Current action and preconditions to check: trajectory_clear

Your task: For each precondition in the list above, predict whether it will hold at this action.

Consider the current scene as observed from the mobile robot's camera, and analyze the predicted future states of all dynamic agents (e.g., people, animals, vehicles, or any moving entities) within the NEXT SECOND.

IMPORTANT: Only answer "very likely" if you are absolutely certain—based on strong, clear evidence—that a dynamic agent will violate the precondition in the predicted future state. Do NOT answer "very likely" for unlikely, ambiguous, or low-probability risks.

Ask yourself for each precondition: Is there a high probability, with clear and convincing evidence, that the predicted future states of any dynamic agent will interfere with the predicted future state of the currently executing action within the NEXT SECOND, causing that precondition to fail?

Assess the risk level based on these predictions. Use "likely" or "very likely" if motions create a clear risk of interference.

Use "neutral" or "improbable" if agents are nearby but their predicted paths are clearly diverging or non-conflicting.

Failure Risk Categories: "very improbable", "improbable", "neutral", "likely", "very likely"

Answer Format: Output ONLY the probability_of_failure value from these categories: "very improbable", "improbable", "neutral", "likely", "very likely"

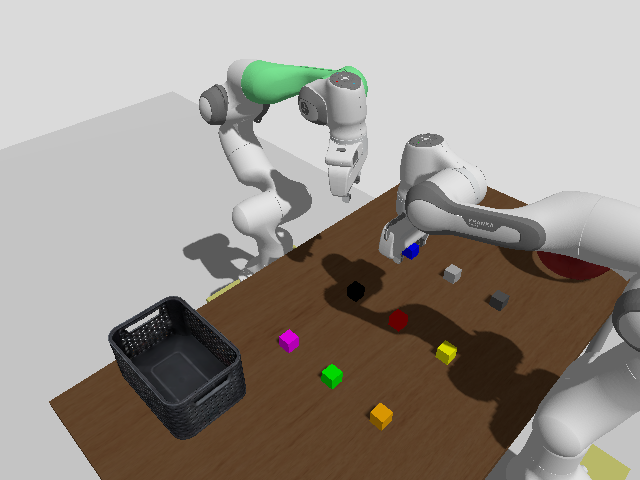

Answer: neutral